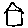
Label: house